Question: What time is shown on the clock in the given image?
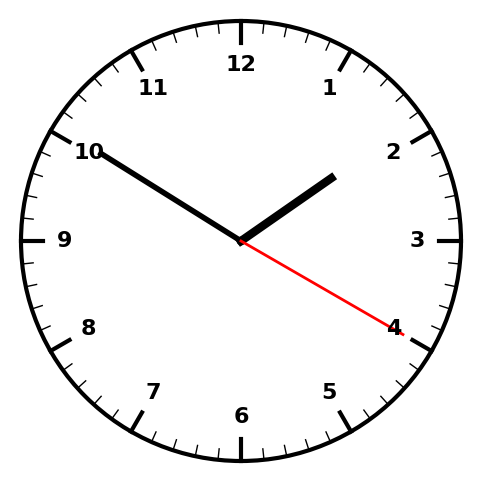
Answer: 01:50:20